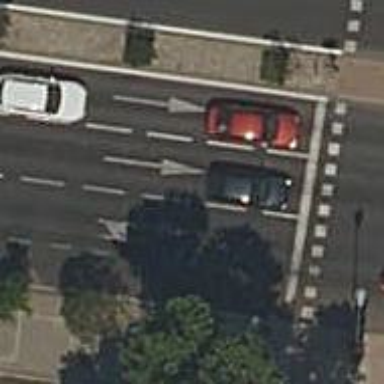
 featuring parallel street-side parking on the right lane."